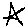
Label: star